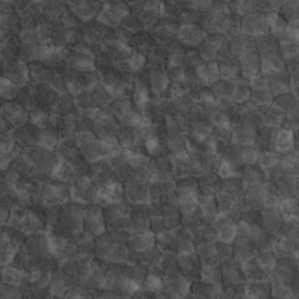
Label: non_frost